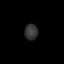
Tissue: prostate
Cell type: T cells
Senescence score: 0.3494
Nuclear area (px): 211
Mean DAPI intensity: 52.649